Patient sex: M
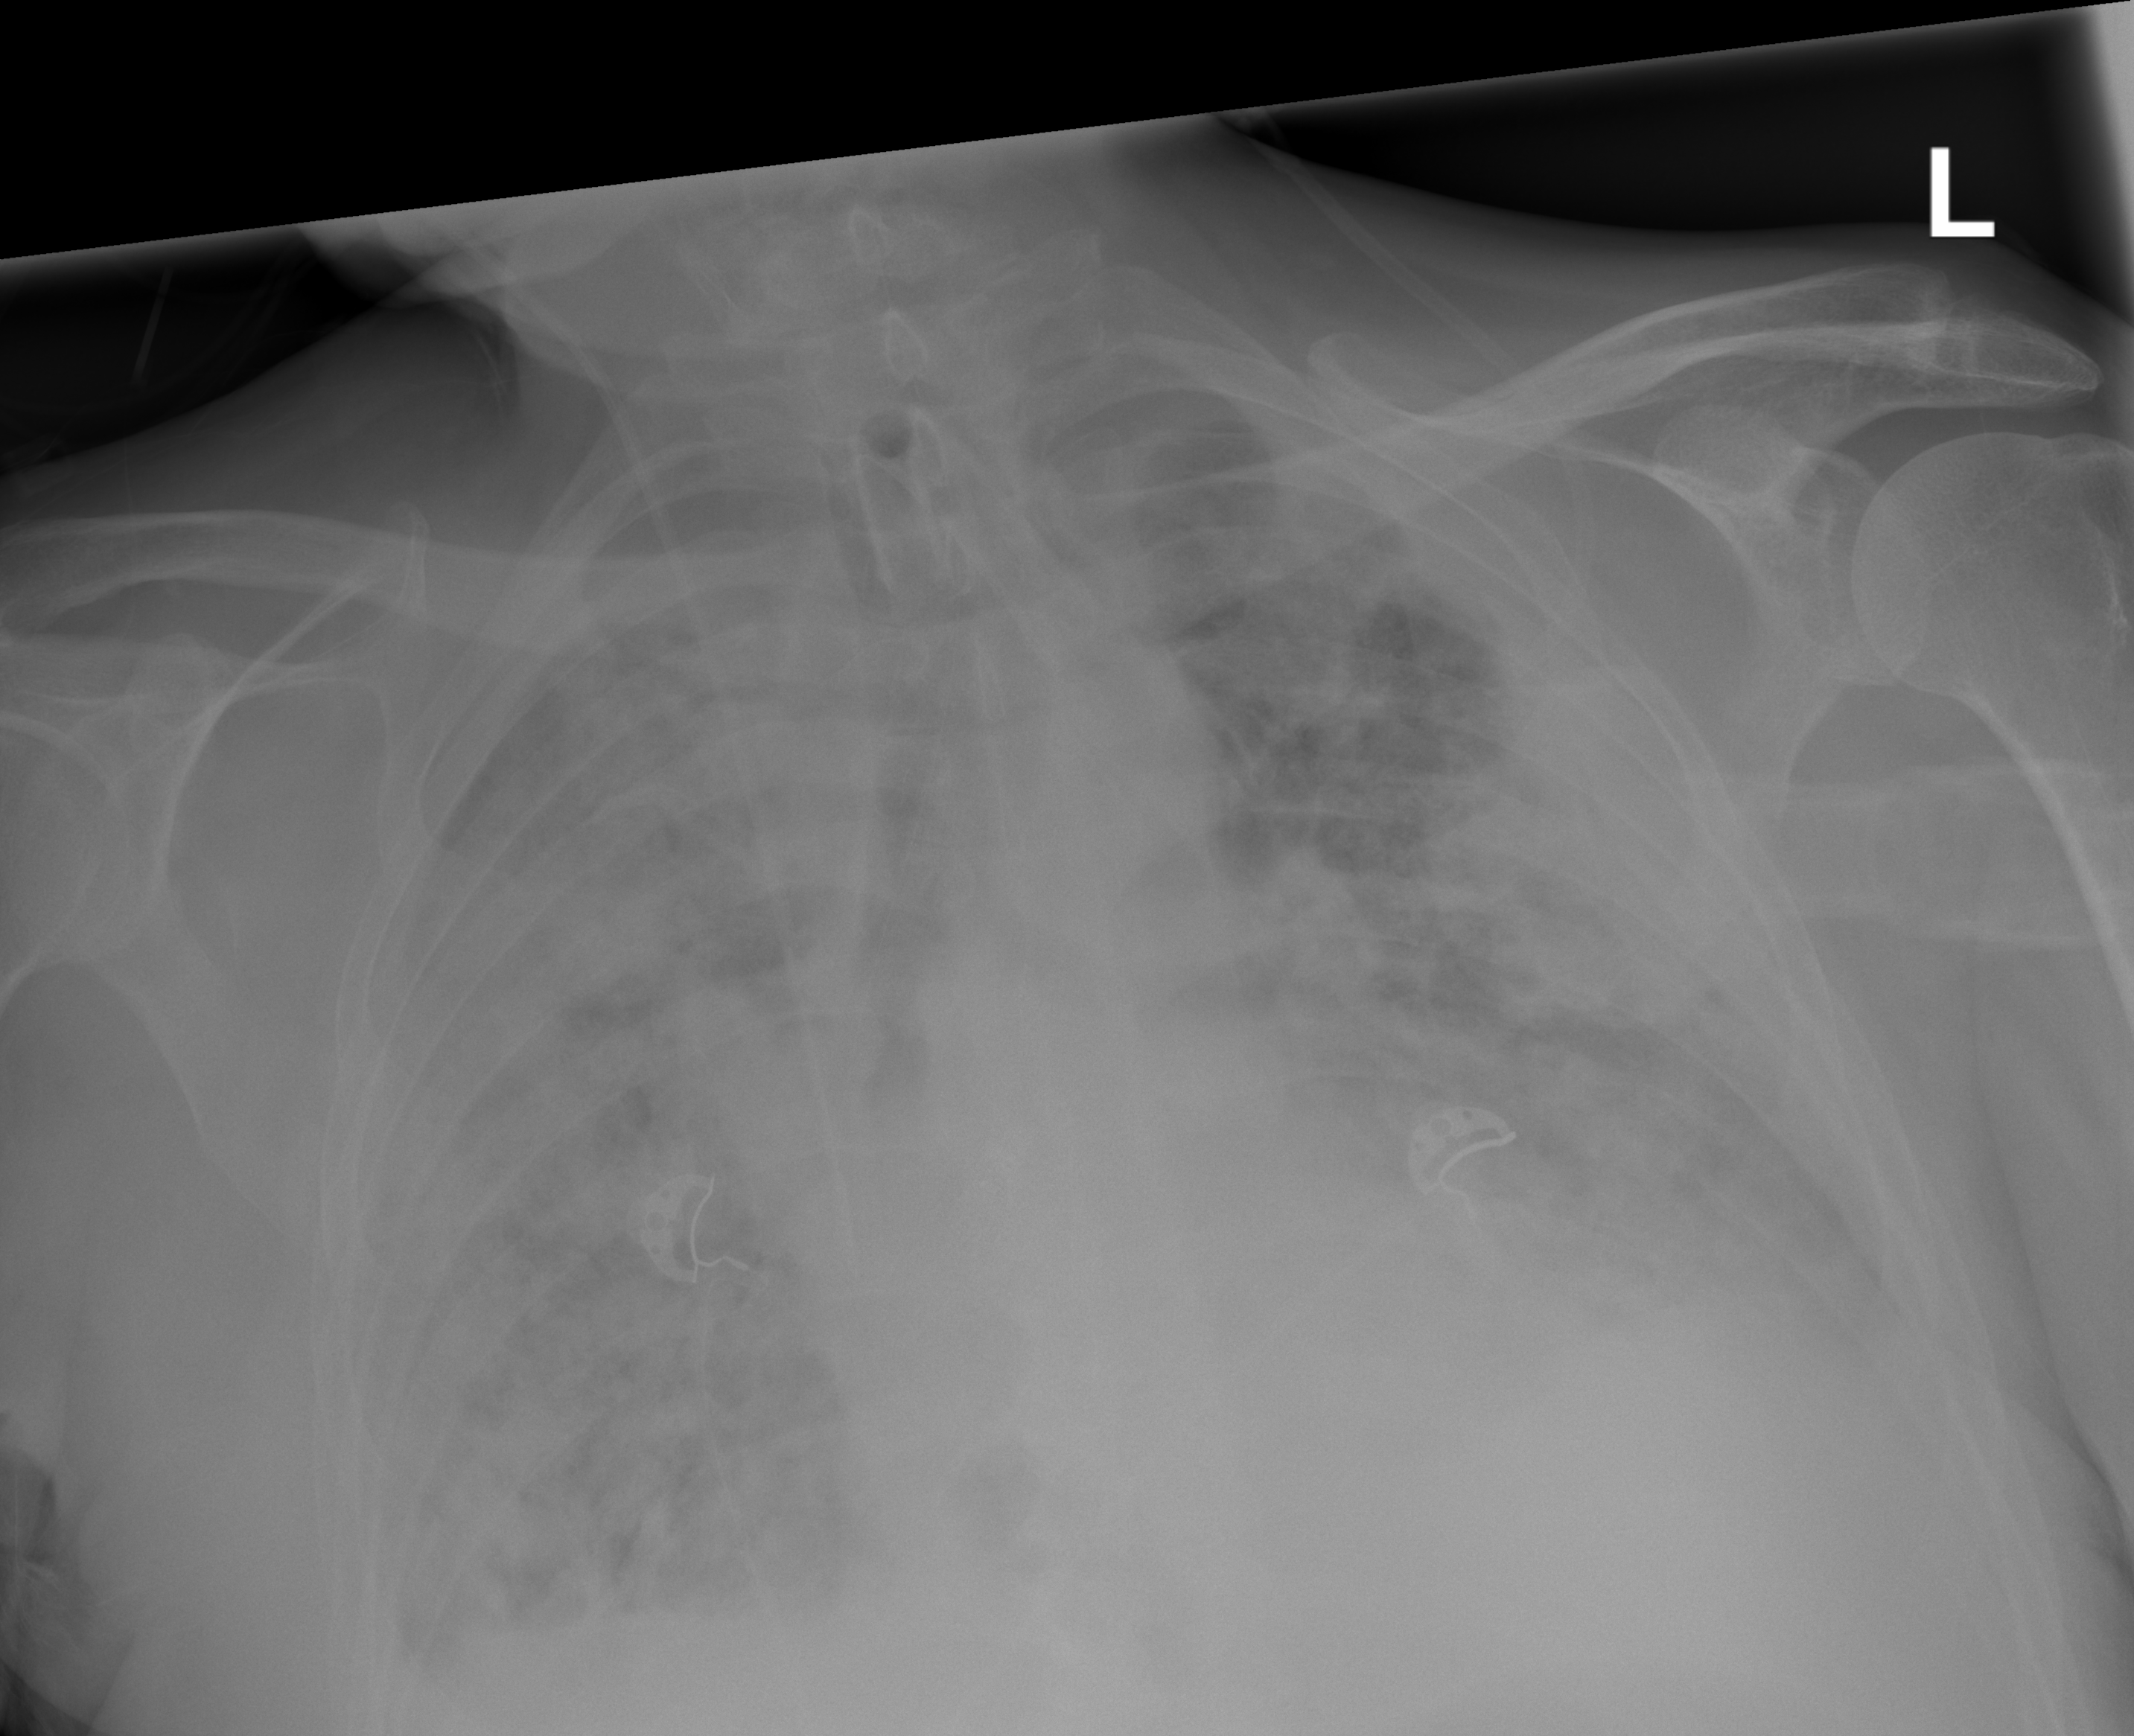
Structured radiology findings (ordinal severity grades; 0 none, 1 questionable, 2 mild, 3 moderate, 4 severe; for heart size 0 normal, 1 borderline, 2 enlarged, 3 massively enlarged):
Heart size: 2
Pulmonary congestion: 2
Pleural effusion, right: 2
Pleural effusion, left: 2
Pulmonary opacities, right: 4
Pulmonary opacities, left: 4
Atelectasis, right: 3
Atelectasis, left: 3